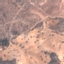
Land use / land cover class: PermanentCrop